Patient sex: F
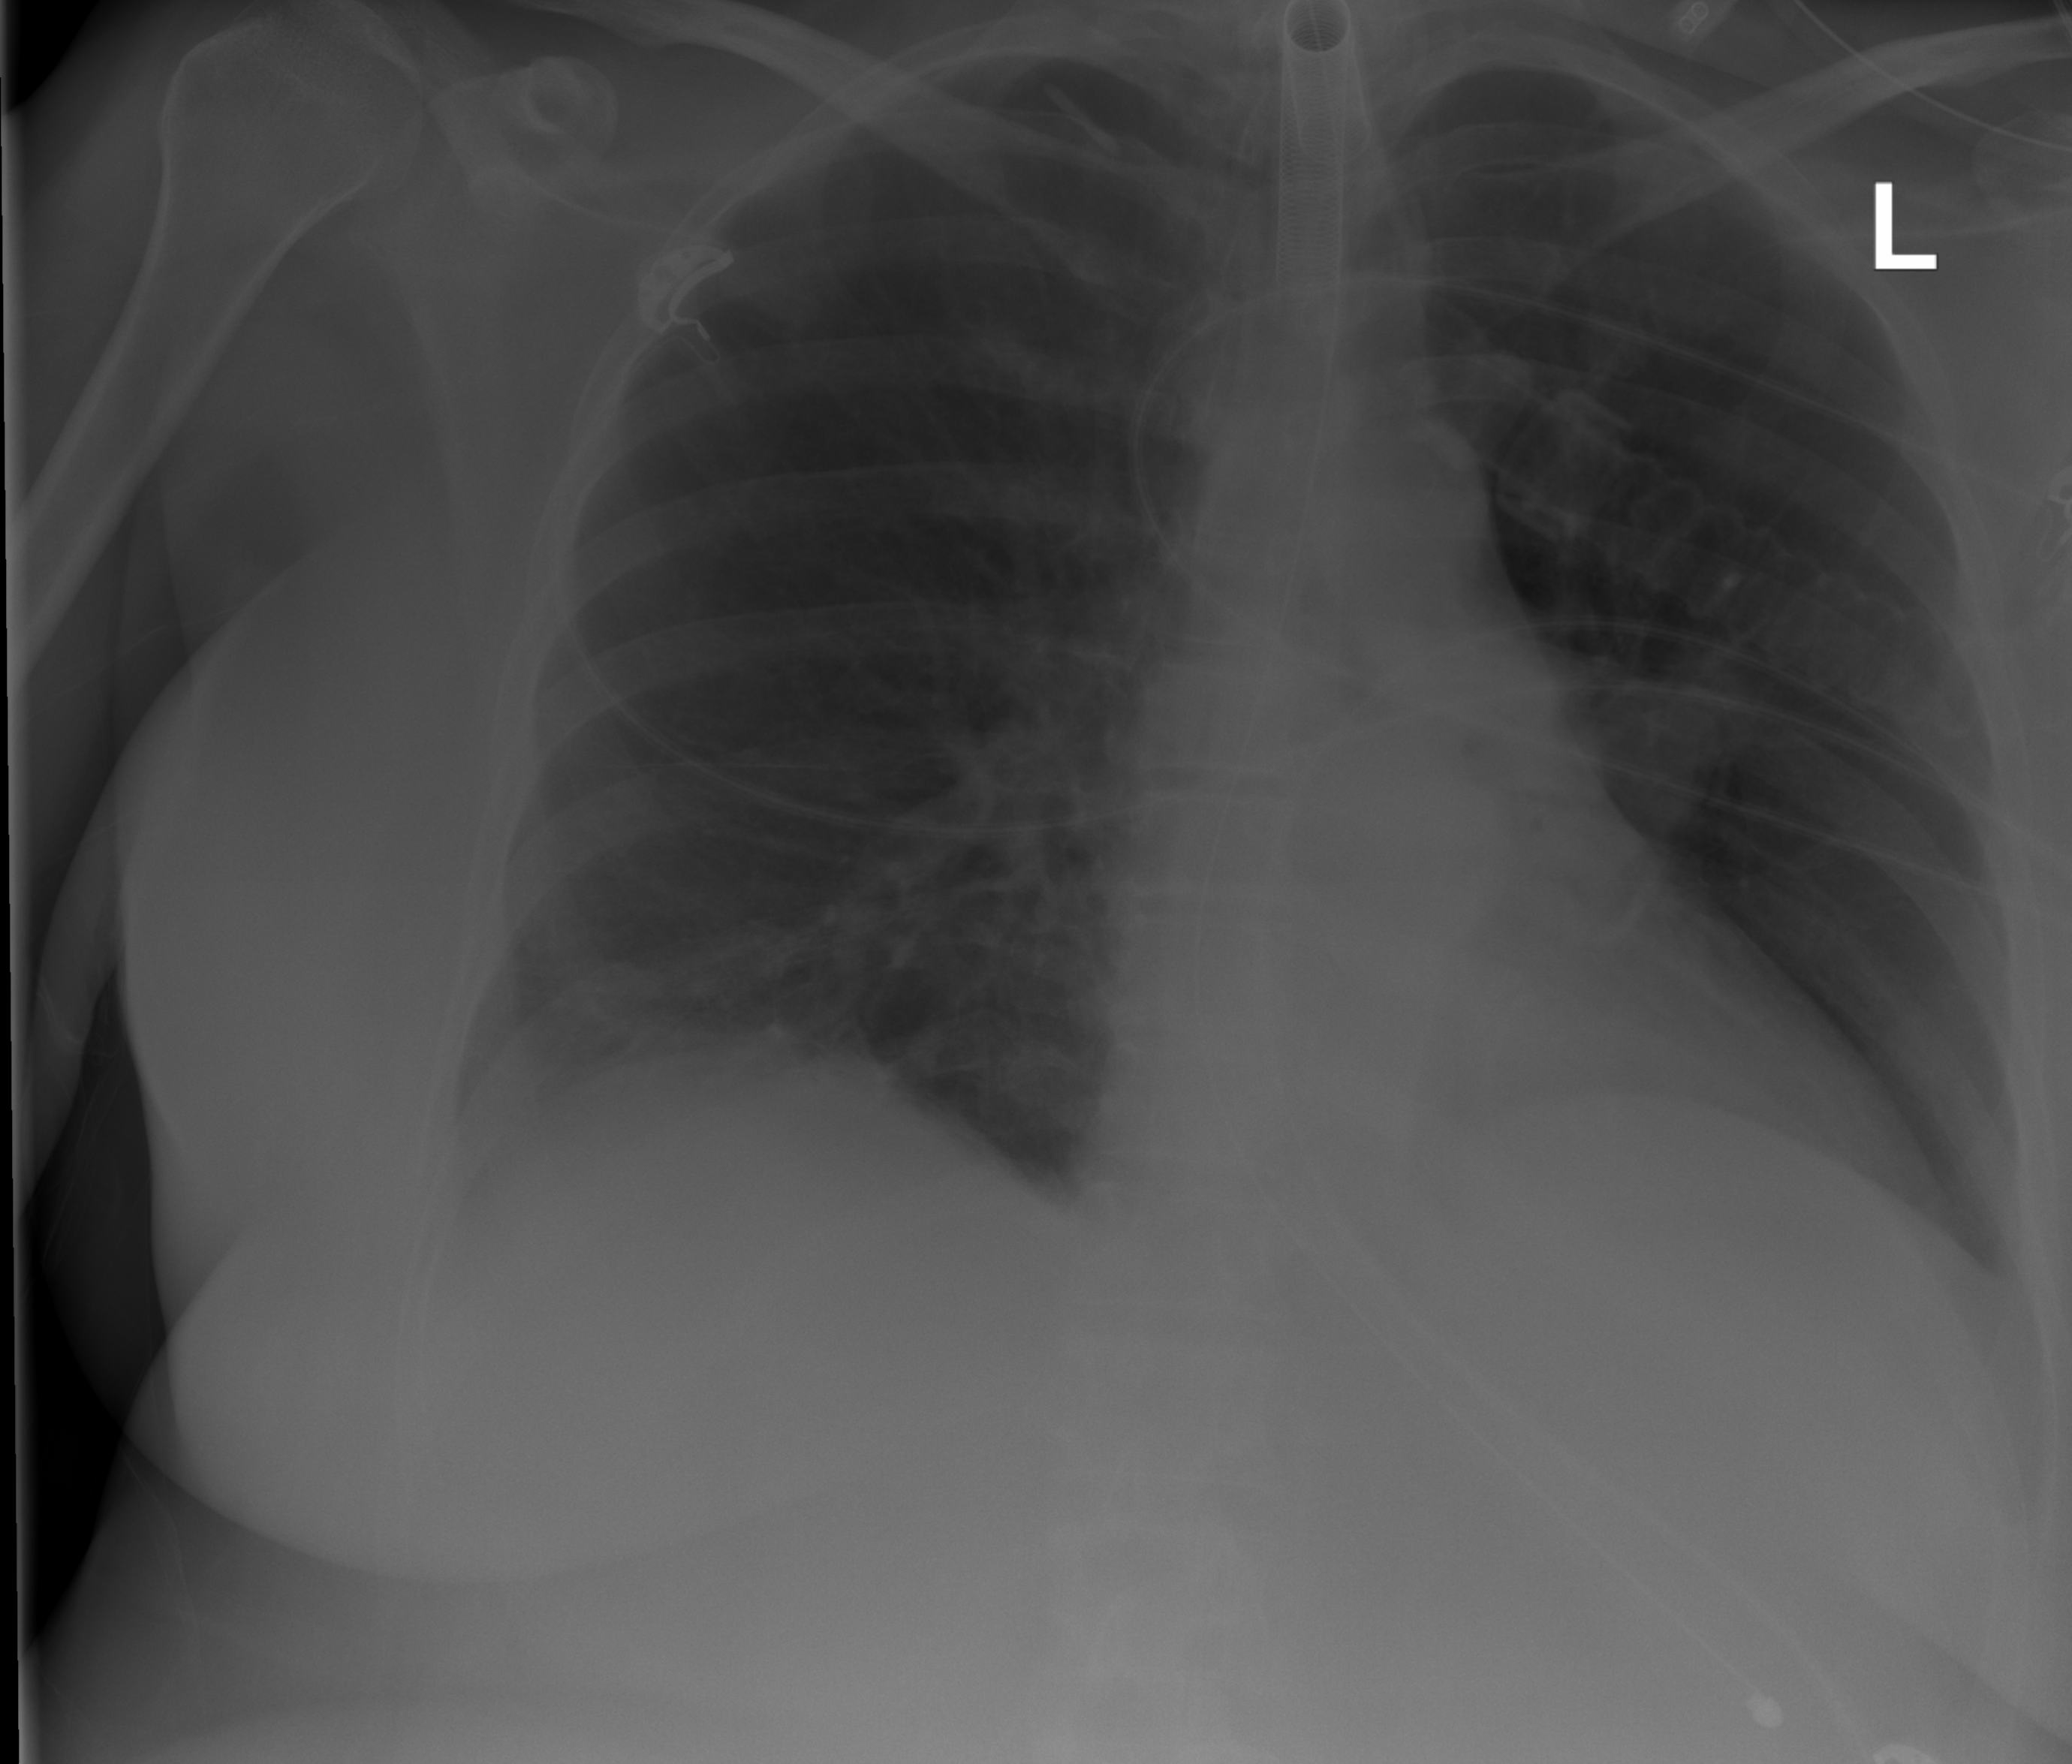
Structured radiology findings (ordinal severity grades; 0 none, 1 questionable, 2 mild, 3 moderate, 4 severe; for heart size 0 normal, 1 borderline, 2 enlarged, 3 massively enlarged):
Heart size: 0
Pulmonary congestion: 0
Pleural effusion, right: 0
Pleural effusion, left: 2
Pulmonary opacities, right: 0
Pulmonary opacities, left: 0
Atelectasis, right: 2
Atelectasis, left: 2